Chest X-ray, PA view. Patient: 65 years old, sex F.
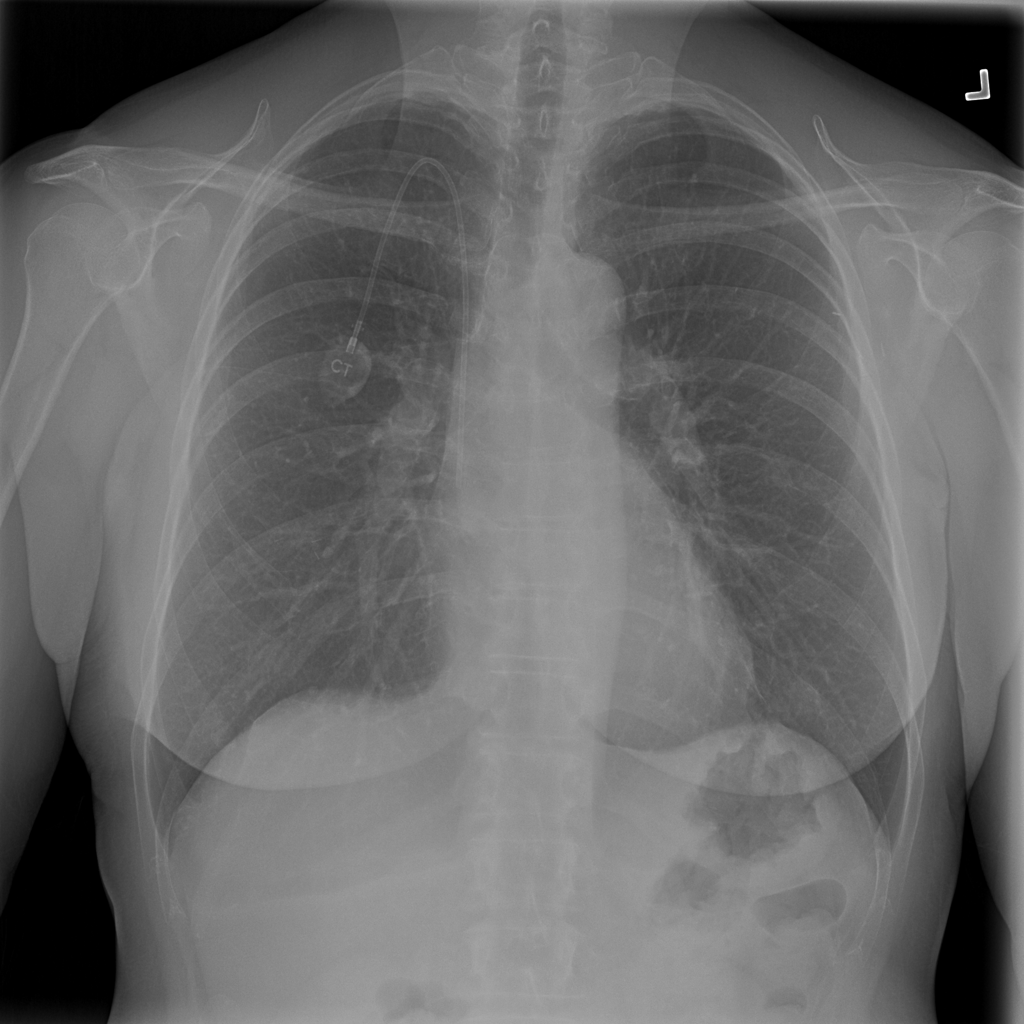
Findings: No Finding